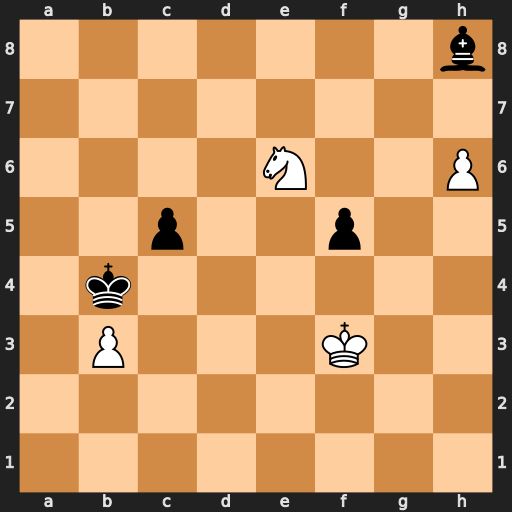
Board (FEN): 7b/8/4N2P/2p2p2/1k6/1P3K2/8/8
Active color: w
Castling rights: -
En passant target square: -
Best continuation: Kf4 Ba1 Kxf5